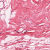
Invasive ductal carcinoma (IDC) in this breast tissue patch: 0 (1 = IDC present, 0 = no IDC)